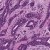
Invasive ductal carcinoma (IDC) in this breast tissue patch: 0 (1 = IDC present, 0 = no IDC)